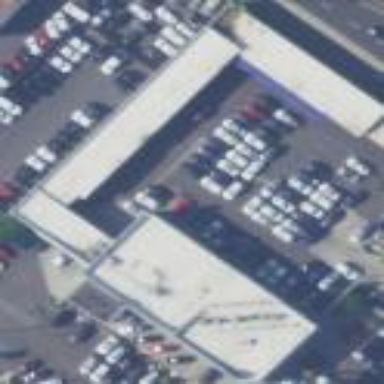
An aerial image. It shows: Building housing car shop.